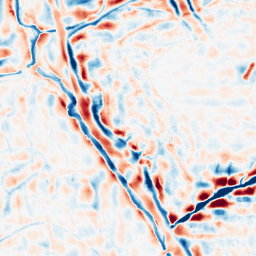
Category: wavelet
Decomposition family: wavelet_dwt
Decomposition parameters: wavelet: db4
level: 4
Upsampling method: linear_exact
Upsampling parameters: scale: 4
Upsampling scale: 4